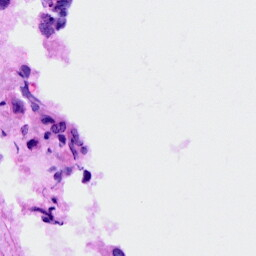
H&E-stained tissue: Ovarian